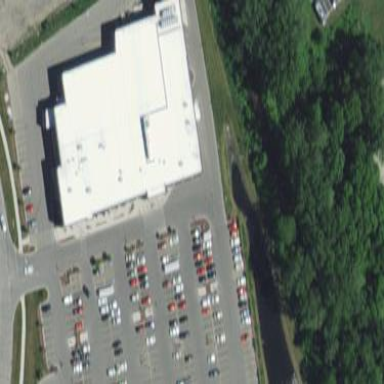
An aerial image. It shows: Supermarket building.